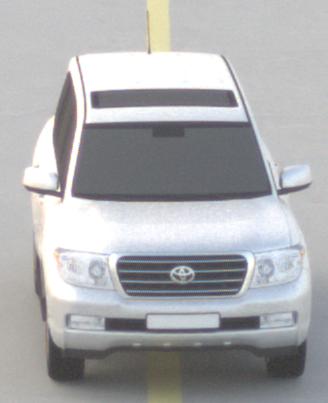
Make: Toyota
Model: Land Cruiser V8 4.7
Detailed model: Land Cruiser V8 (J20)
Model produced from: 2008/03
Model produced until: 2009/11
Doors: 5
Color: white
Road condition: dry road
Daytime: sunrise or sunset
Contrast: low contrast